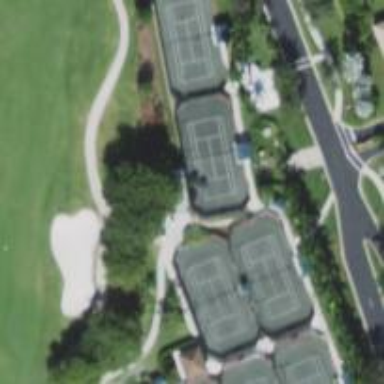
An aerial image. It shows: Tennis court on pitch designated for leisure land.